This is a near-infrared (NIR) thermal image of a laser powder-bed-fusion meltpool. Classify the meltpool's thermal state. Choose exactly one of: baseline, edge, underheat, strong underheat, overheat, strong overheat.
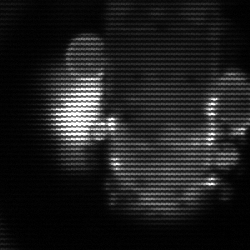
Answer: strong underheat